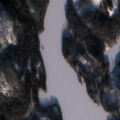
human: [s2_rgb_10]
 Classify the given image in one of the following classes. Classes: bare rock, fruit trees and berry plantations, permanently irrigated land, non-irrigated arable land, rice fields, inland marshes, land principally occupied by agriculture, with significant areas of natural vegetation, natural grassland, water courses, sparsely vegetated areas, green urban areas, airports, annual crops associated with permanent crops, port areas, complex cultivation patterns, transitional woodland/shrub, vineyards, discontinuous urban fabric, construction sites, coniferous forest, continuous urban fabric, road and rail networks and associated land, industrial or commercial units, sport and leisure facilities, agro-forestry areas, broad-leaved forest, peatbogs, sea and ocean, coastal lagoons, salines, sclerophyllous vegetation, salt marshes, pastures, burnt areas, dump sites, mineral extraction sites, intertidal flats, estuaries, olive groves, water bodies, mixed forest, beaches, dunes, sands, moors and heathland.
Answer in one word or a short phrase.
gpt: broad-leaved forest, coniferous forest, mixed forest, transitional woodland/shrub, water bodies